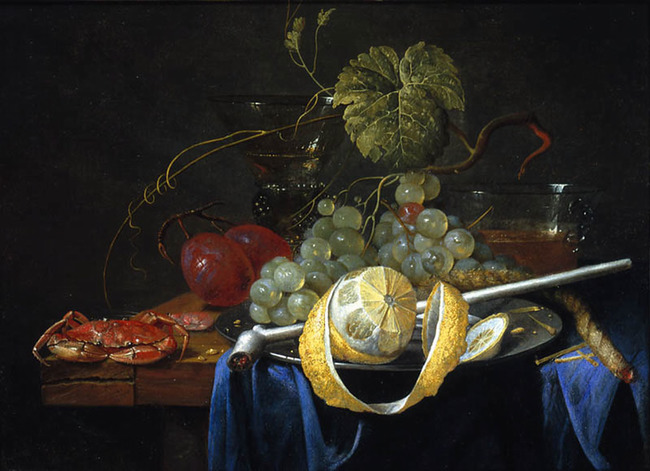
Title: Still life with crab, fruit, glasses and apipe
Artist: G. van Deynum Bron: Fred G. Meijer (1985-04)
Earliest date: 1650
Latest date: 1674
Genre: painting
Iconography: Still Life
Keywords: still life, crab, shrimp, bunch of grapes, lemon (fruit), plum, roemer, pipe, drinking glass